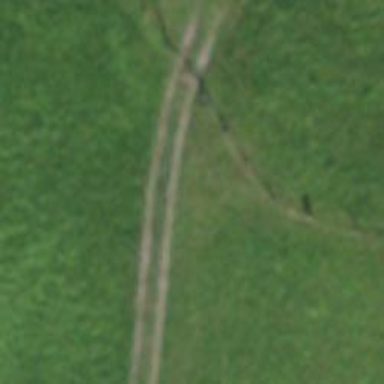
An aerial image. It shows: Track road with grade4 tracktype.